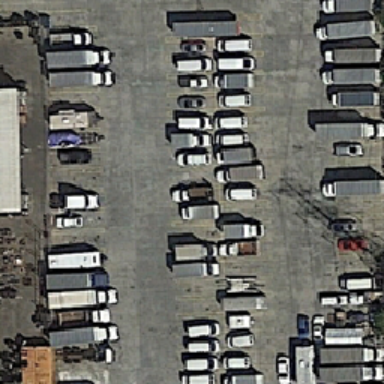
Parking concrete to dock with many large containers and small cars .